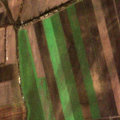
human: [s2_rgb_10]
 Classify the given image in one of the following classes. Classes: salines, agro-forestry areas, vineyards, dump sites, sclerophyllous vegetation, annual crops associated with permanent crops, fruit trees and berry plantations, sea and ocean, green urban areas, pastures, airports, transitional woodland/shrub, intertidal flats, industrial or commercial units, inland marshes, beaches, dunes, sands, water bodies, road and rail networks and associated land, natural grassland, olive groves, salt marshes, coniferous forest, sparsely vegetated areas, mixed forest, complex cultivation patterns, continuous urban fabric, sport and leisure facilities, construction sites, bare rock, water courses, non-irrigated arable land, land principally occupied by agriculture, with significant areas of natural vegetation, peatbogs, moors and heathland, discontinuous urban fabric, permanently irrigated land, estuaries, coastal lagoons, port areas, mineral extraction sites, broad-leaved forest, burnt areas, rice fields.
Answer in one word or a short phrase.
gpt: non-irrigated arable land